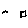
Label: square